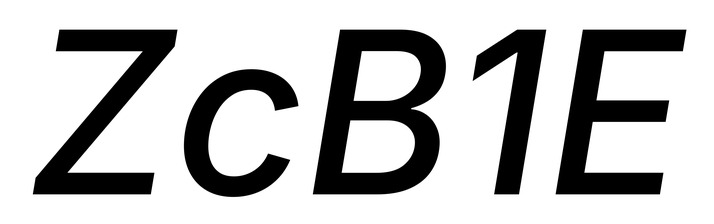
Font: Inter-Italic_Medium_Italic